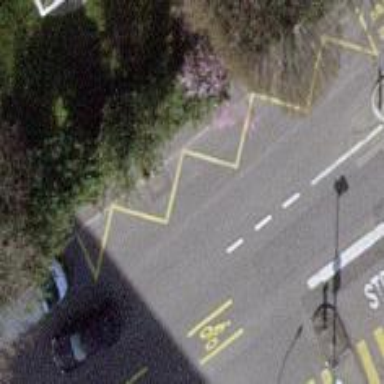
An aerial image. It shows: Bus stop along the road.